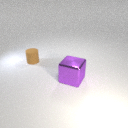
large purple metal cube to the right of small brown rubber cylinder